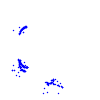
Particle: proton